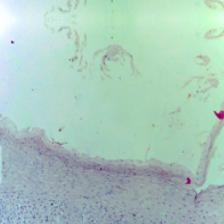
Diagnosis: Normal